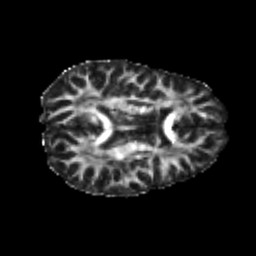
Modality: FA
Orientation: axial
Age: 22
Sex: male
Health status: healthy
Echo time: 0.074 s